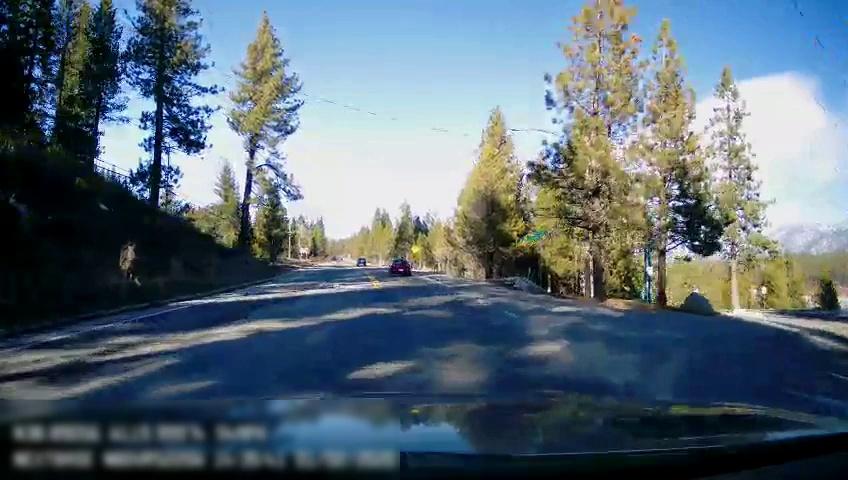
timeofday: Day
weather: Sunny
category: Drivable Space
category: Vehicles | Car
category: Lanes | Current Lane
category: Lanes | Current Lane
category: Lanes | Opposite Lane